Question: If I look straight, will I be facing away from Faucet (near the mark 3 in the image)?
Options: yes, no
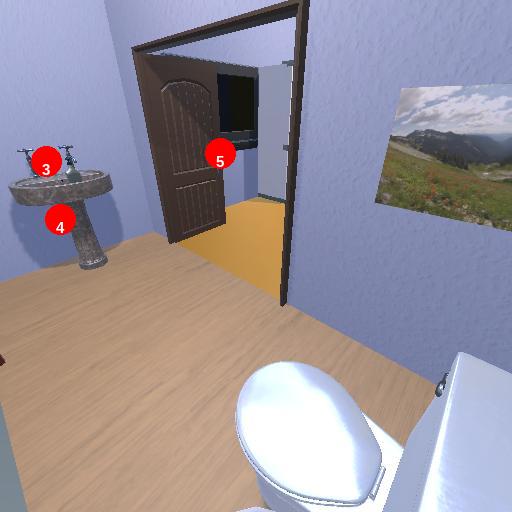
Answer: yes